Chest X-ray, AP view. Patient: 14 years old, sex M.
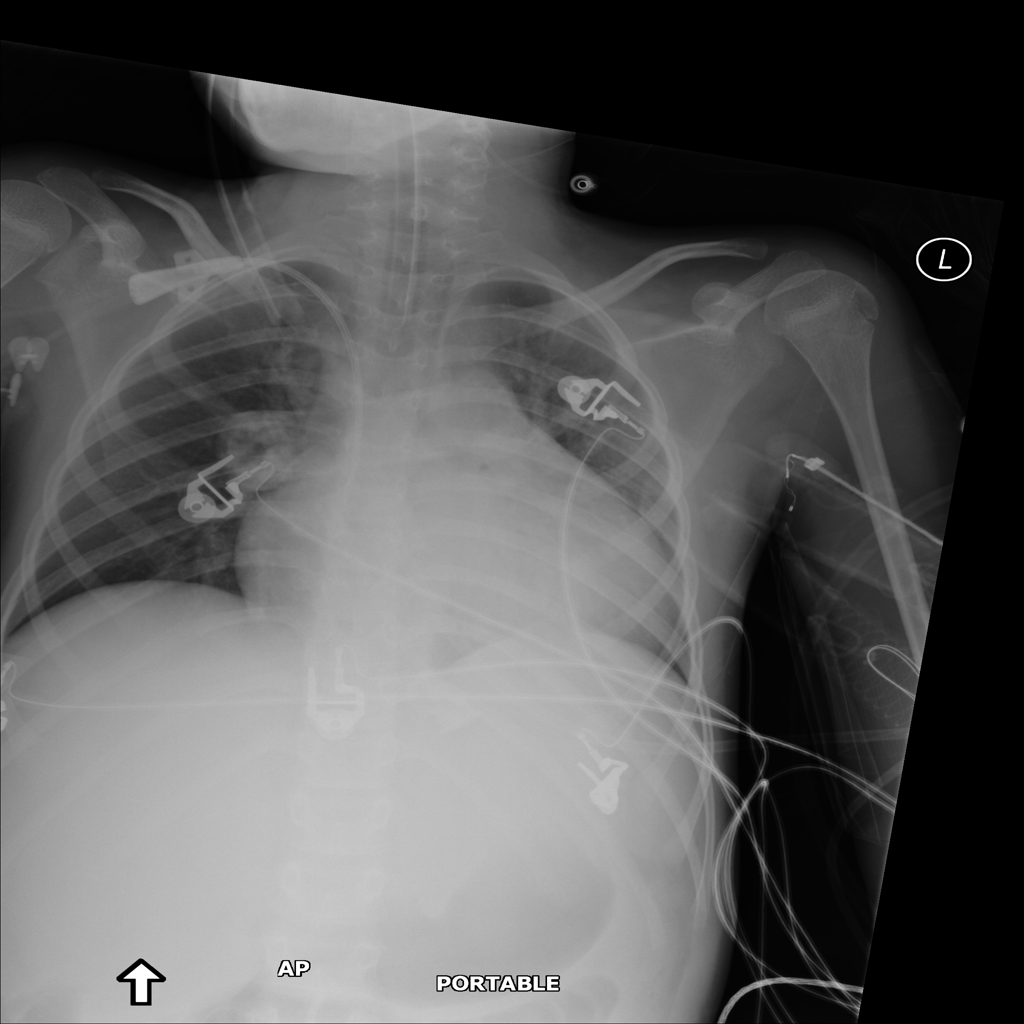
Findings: Cardiomegaly